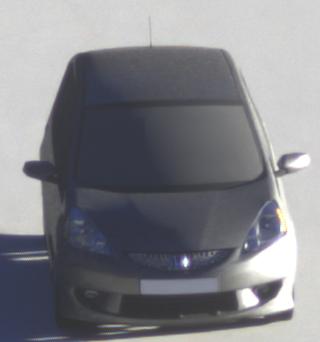
Make: Honda
Model: Jazz 1.2
Detailed model: Jazz (III) (11/08 - 04/11)
Model produced from: 2008/11
Model produced until: 2010/10
Doors: 5
Color: gray
Road condition: dry road
Daytime: sunrise or sunset
Contrast: high contrast